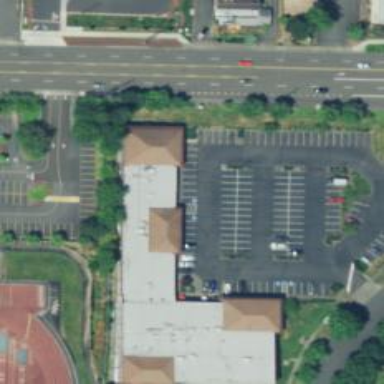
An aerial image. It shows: Parking space.